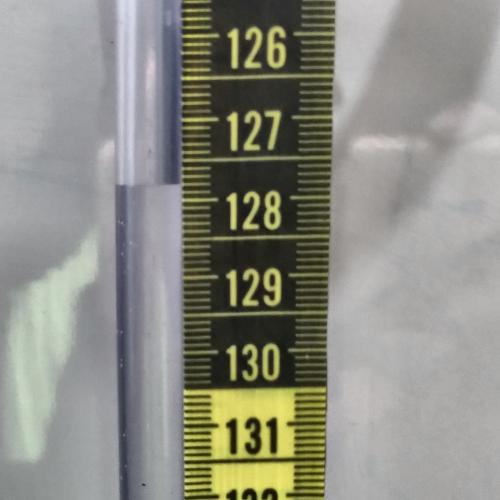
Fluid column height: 127.8 cm